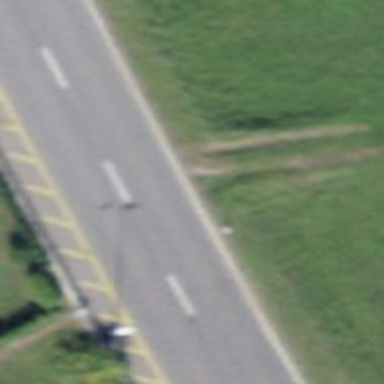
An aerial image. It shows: Secondary road with asphalt surface.